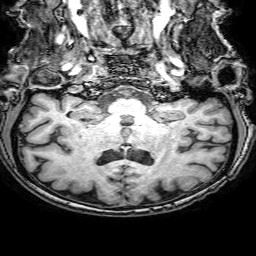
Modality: T1w
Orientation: sagittal
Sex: male
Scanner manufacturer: philips
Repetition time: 0.008098 s
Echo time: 0.0037 s